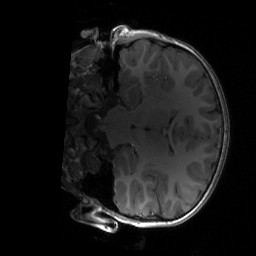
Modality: T1w
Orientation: coronal
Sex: male
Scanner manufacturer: siemens
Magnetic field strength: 3 T
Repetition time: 1.9 s
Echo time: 0.00243 s